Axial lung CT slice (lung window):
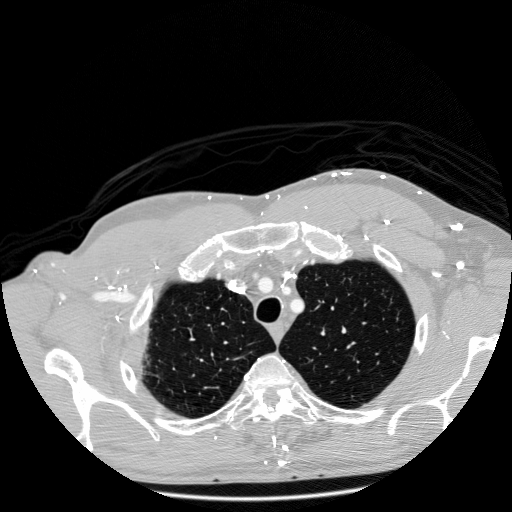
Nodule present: no